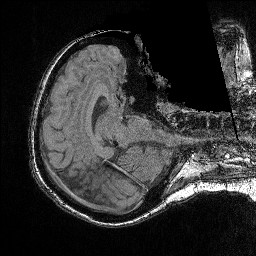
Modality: FLASH
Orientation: axial
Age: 26
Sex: female